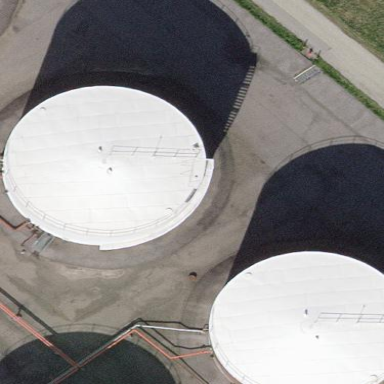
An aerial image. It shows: Industrial building housing storage tank.